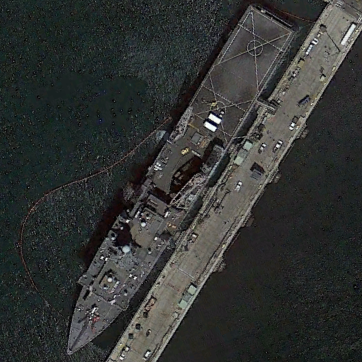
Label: combat